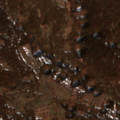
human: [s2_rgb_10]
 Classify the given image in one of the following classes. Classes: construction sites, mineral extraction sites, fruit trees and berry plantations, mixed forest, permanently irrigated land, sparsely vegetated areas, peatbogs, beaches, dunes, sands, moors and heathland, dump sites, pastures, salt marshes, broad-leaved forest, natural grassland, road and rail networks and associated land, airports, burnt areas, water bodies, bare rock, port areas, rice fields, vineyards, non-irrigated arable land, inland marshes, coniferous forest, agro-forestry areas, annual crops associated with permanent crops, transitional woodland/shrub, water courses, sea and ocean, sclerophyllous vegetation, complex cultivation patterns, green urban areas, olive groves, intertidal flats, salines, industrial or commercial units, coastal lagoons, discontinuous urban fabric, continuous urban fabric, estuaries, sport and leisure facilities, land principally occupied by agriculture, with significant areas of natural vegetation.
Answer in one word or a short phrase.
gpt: natural grassland, transitional woodland/shrub